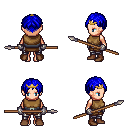
a pixel art fantasy rpg character, female body template, human, light skin, leather chest armor, metal pants, blue parted hairstyle, gold tiara, metal gloves, brown shoes, spear, four views (front, back, left, right), 2x2 character sprite sheet, small pixel art, hard edges, no anti-aliasing